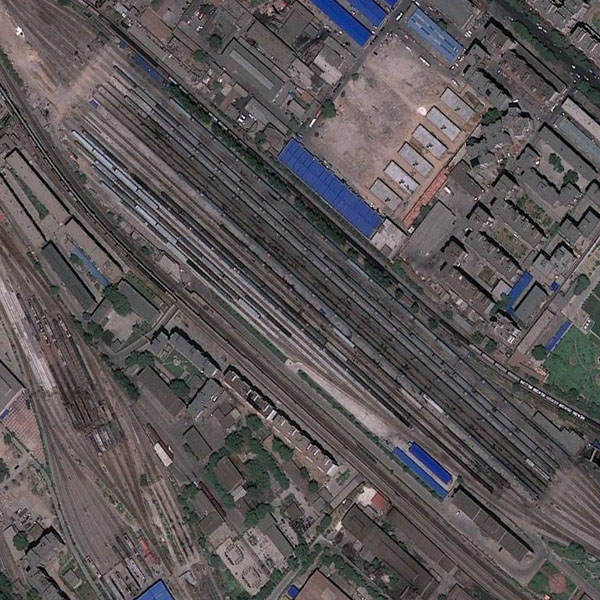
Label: railwayStation